Question: In Xcode 4.3, now you can enable using LLDB as the debugger for iOS targets.

What advantages does it have over using the good old GDB? GDB still works with LLVM and I cannot see any obvious differences in "everyday" debugging tasks.
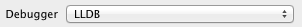
Answer: The most notable advantage is that LLDB understands dot syntax in properties:
'''
po self.property
'''
A quote from <URL>:
> LLDB supports basic command line debugging scenarios on the Mac, is scriptable, and has great support for multithreaded debugging. LLDB is already much faster than GDB when debugging large programs, and has the promise to provide a much better user experience (particularly for C++ programmers). We are excited to see the new platforms, new features, and enhancements that the broader LLVM community is interested in.
Another quote from <URL>:
> LLDB is a next generation, high-performance debugger. It is built as a set of reusable components which highly leverage existing libraries in the larger LLVM Project, such as the Clang expression parser and LLVM disassembler.
In order to achieve our goals we decided to start with a fresh architecture that would support modern multi-threaded programs, handle debugging symbols in an efficient manner, use compiler based code knowledge and have plug-in support for functionality and extensions. Additionally we want the debugger capabilities to be available to other analysis tools, be they scripts or compiled programs, without requiring them to be GPL.